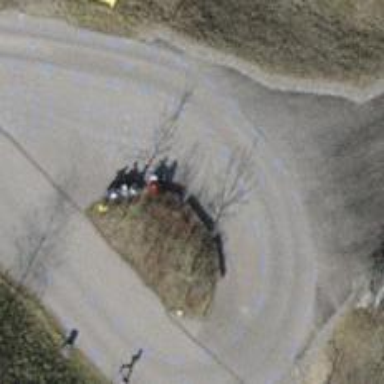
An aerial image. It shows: Brown bench.